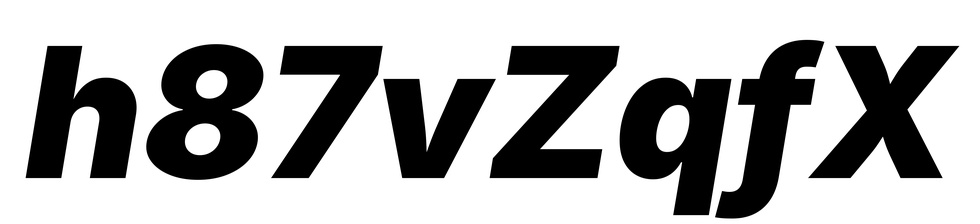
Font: Inter-Italic_Black_Italic